Interaction volume radius: 5 \u00c5
Interaction volume height: 20 \u00c5
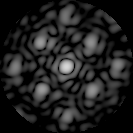
Disorder parameter: 0.4097